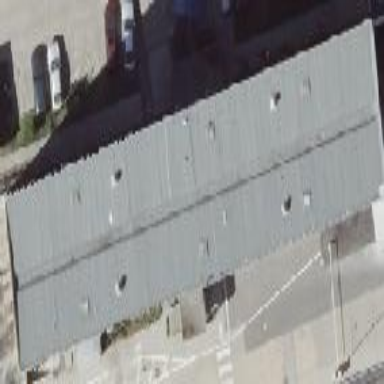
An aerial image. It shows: Office building with flat roof.